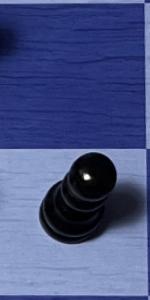
Label: Pawn_Black